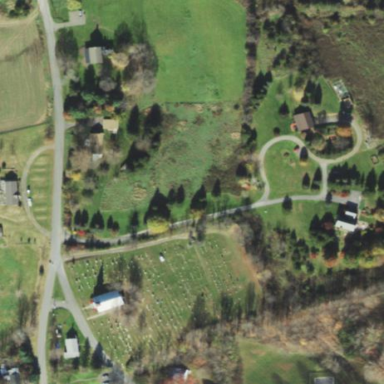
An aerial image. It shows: Cemetery.